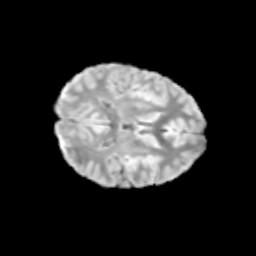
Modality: T2w
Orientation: axial
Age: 13
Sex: male
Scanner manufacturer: siemens
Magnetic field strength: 3 T
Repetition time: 3.8 s
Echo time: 0.07 s